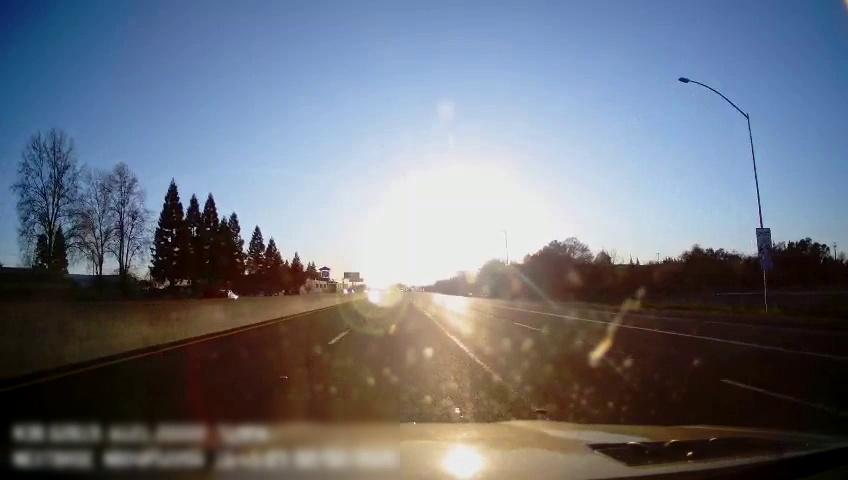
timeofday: Day
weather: Sunny
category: Drivable Space
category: Vehicles | Car
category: Lanes | Alternate Lane
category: Lanes | Alternate Lane
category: Lanes | Current Lane
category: Lanes | Current Lane
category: Lanes | Alternate Lane
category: Lanes | Alternate Lane